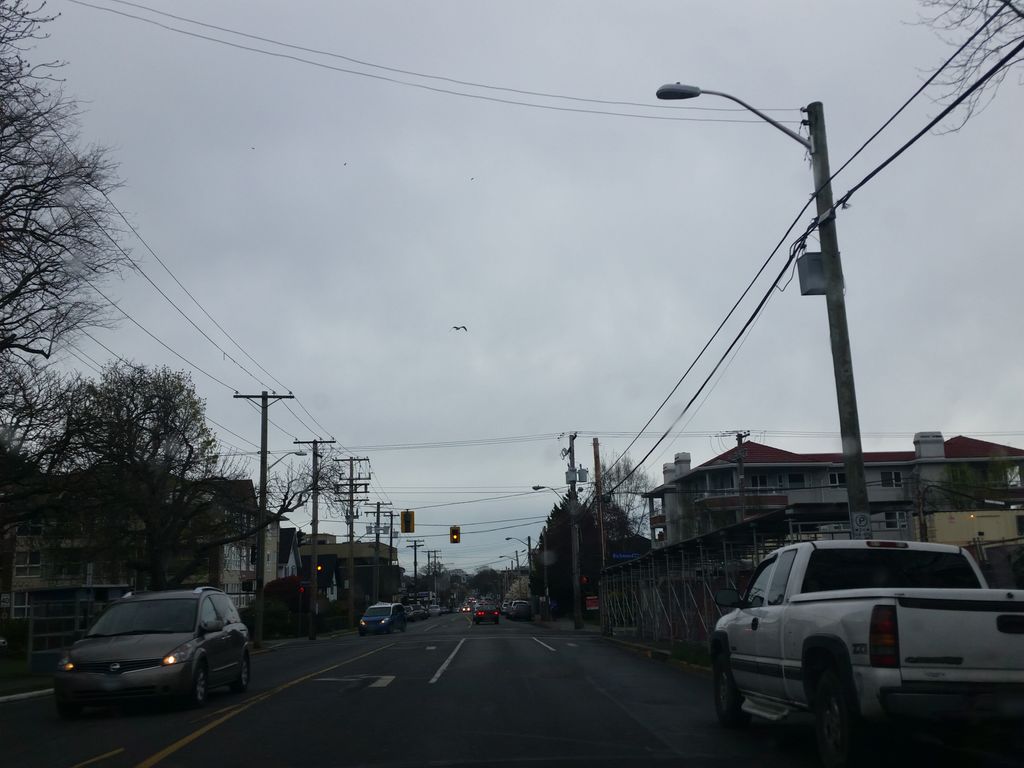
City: victoria